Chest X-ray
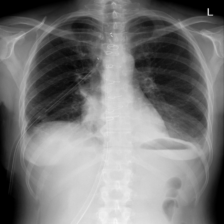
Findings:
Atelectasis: negative
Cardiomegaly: negative
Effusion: negative
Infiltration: negative
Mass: negative
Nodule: negative
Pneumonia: negative
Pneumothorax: negative
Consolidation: negative
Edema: negative
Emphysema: negative
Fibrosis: negative
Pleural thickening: negative
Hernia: negative